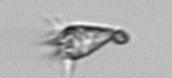
Label: Paratontonia_gracillima